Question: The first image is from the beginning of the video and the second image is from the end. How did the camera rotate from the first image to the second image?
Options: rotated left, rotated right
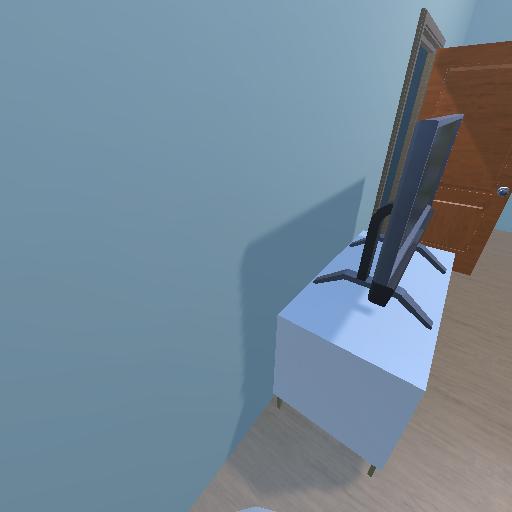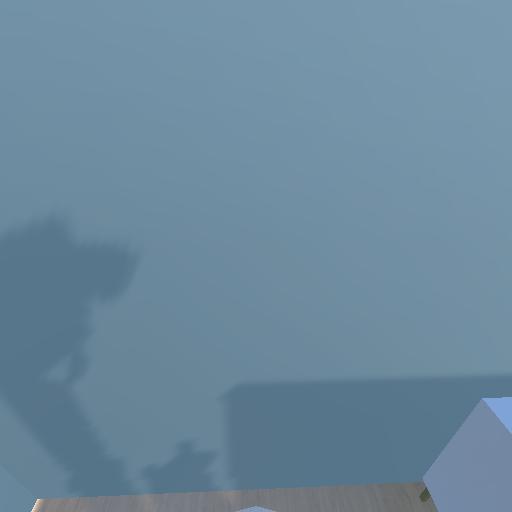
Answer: rotated left